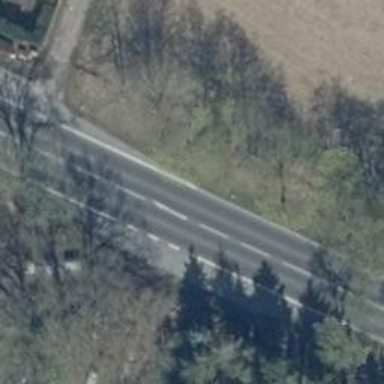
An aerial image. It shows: Asphalt road classified as primary highway.